Field crop: maize
Growth stage: 2
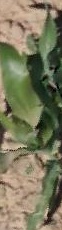
Species: maize